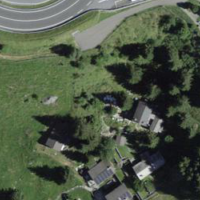
EUNIS habitat code: 24
Species observed at this site:
Eristalis tenax